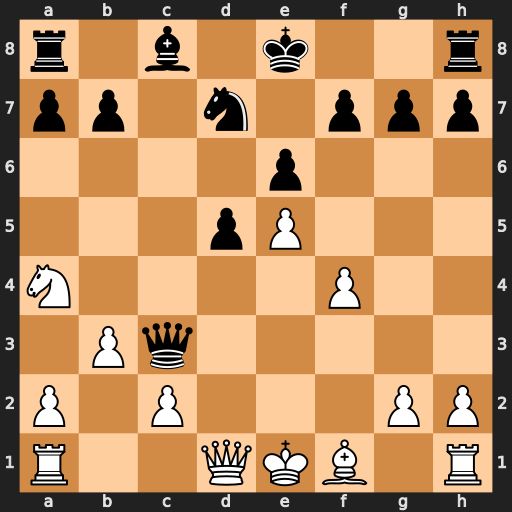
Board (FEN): r1b1k2r/pp1n1ppp/4p3/3pP3/N4P2/1Pq5/P1P3PP/R2QKB1R
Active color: w
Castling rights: KQkq
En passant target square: -
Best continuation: Nxc3